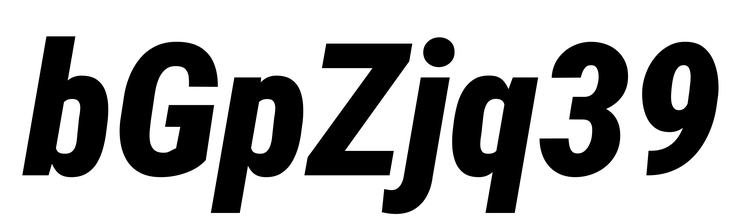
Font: Roboto-Italic_Condensed_Black_Italic